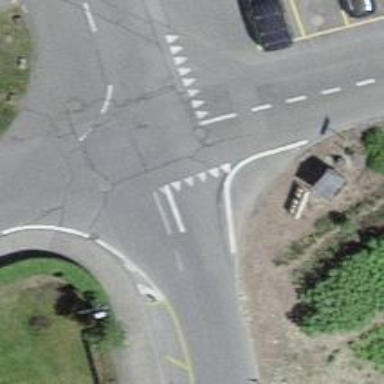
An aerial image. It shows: Road with "give way" sign.